Field crop: maize
Growth stage: 2
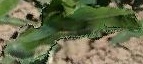
Species: maize